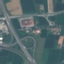
Land use / land cover: Highway